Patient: sex M, age 73
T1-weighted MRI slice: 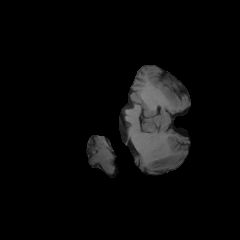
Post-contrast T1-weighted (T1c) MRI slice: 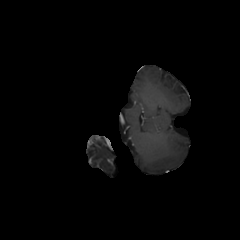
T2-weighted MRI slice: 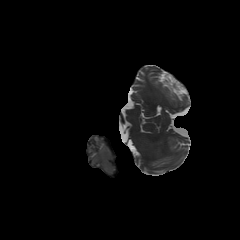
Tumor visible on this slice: no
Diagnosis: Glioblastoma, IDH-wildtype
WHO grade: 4